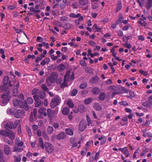
Tumor epithelial tissue: yes
Tumor-associated stroma tissue: yes
Normal tissue: no